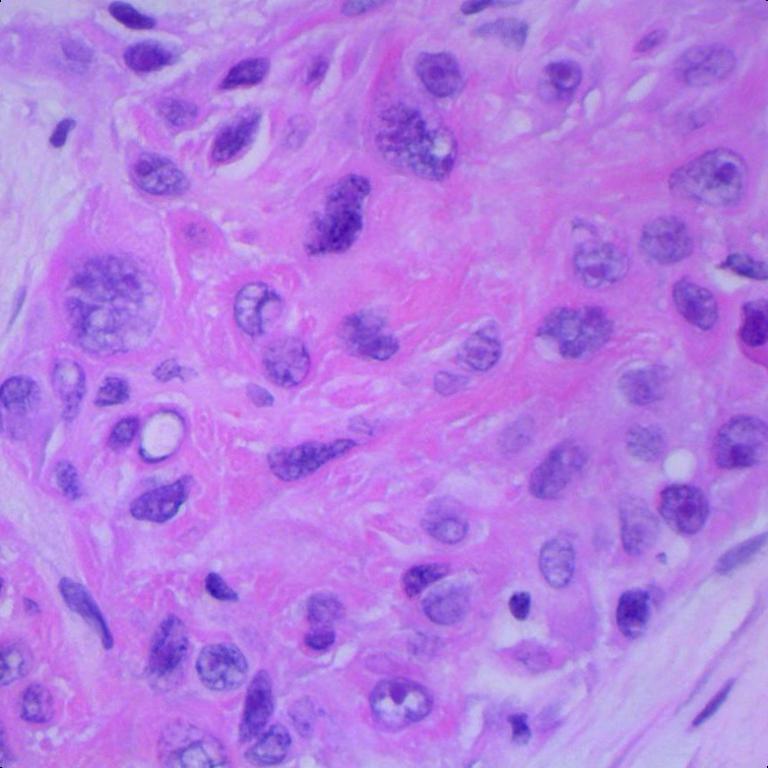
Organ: lung
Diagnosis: squamous carcinomas